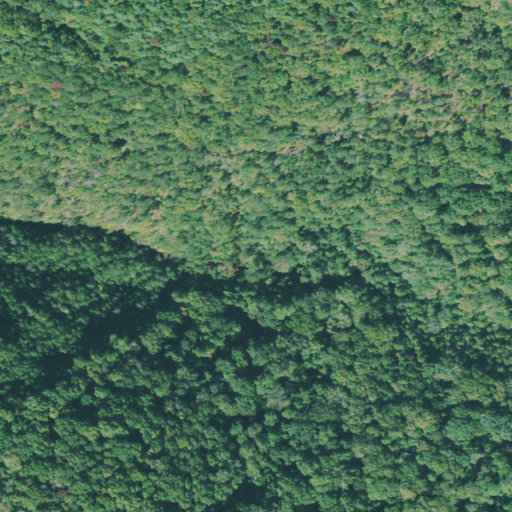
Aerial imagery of gap in Tennessee named Hicks Gap containing deciduous forest, mixed forest, and evergreen forest